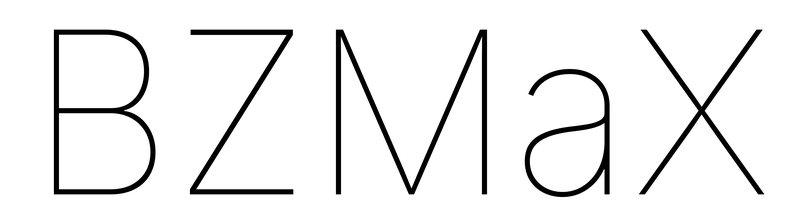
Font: Inter_Thin